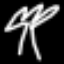
Label: palm tree